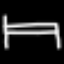
Label: bed